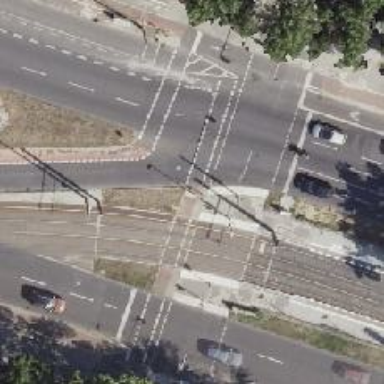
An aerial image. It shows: Road with traffic signals controlling the flow of traffic.